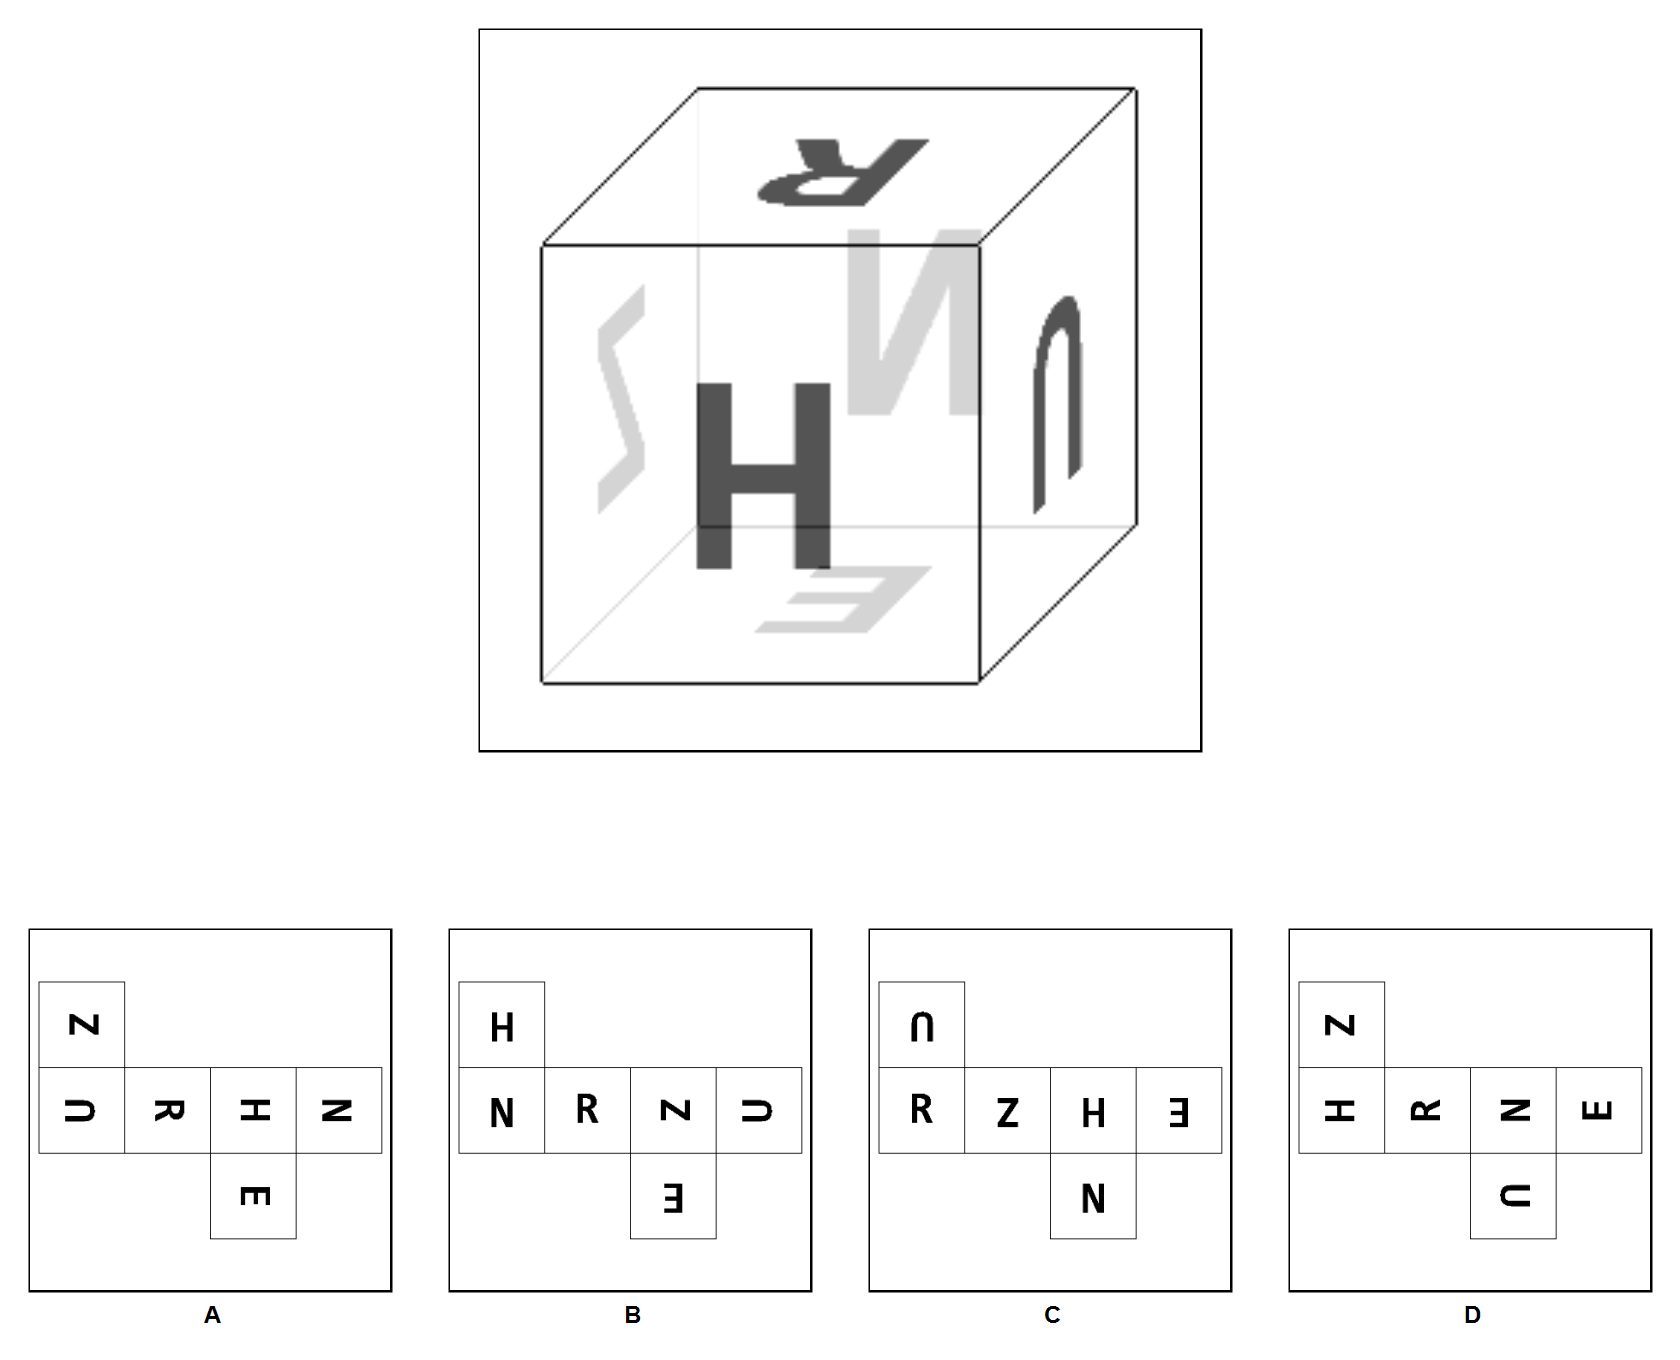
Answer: D